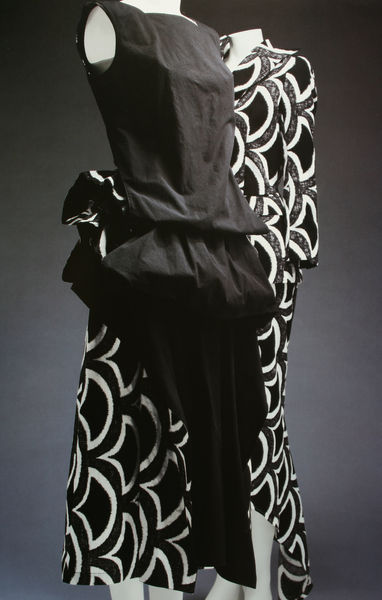
Titel: Kleid
Künstler: Masaki Matsushima
Standort: Kyoto (Japan)
Institution: Kyoto Costume Institute
Schlagwörter: weiß, damen, frau, grau, kleid, kleider, schwarz, mode, muster, rock, kragen, lang, kostüm, mantel, japan, bogen, abendkleid, abendkleider, foto, gemustert, schwarzweiß, accessoire, puppe, gerafft, ärmellos